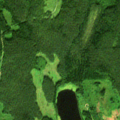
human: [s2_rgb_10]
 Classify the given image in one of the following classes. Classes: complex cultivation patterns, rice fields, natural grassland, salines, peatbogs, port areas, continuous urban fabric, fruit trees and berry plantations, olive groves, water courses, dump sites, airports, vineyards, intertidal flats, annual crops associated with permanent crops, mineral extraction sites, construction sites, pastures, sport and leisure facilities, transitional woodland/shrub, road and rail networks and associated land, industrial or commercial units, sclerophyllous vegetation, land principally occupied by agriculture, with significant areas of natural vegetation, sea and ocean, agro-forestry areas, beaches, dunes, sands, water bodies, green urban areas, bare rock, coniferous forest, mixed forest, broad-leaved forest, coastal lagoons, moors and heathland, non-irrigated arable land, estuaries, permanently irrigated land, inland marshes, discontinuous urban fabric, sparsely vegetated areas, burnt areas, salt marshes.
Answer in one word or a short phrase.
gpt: coniferous forest, mixed forest